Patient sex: F
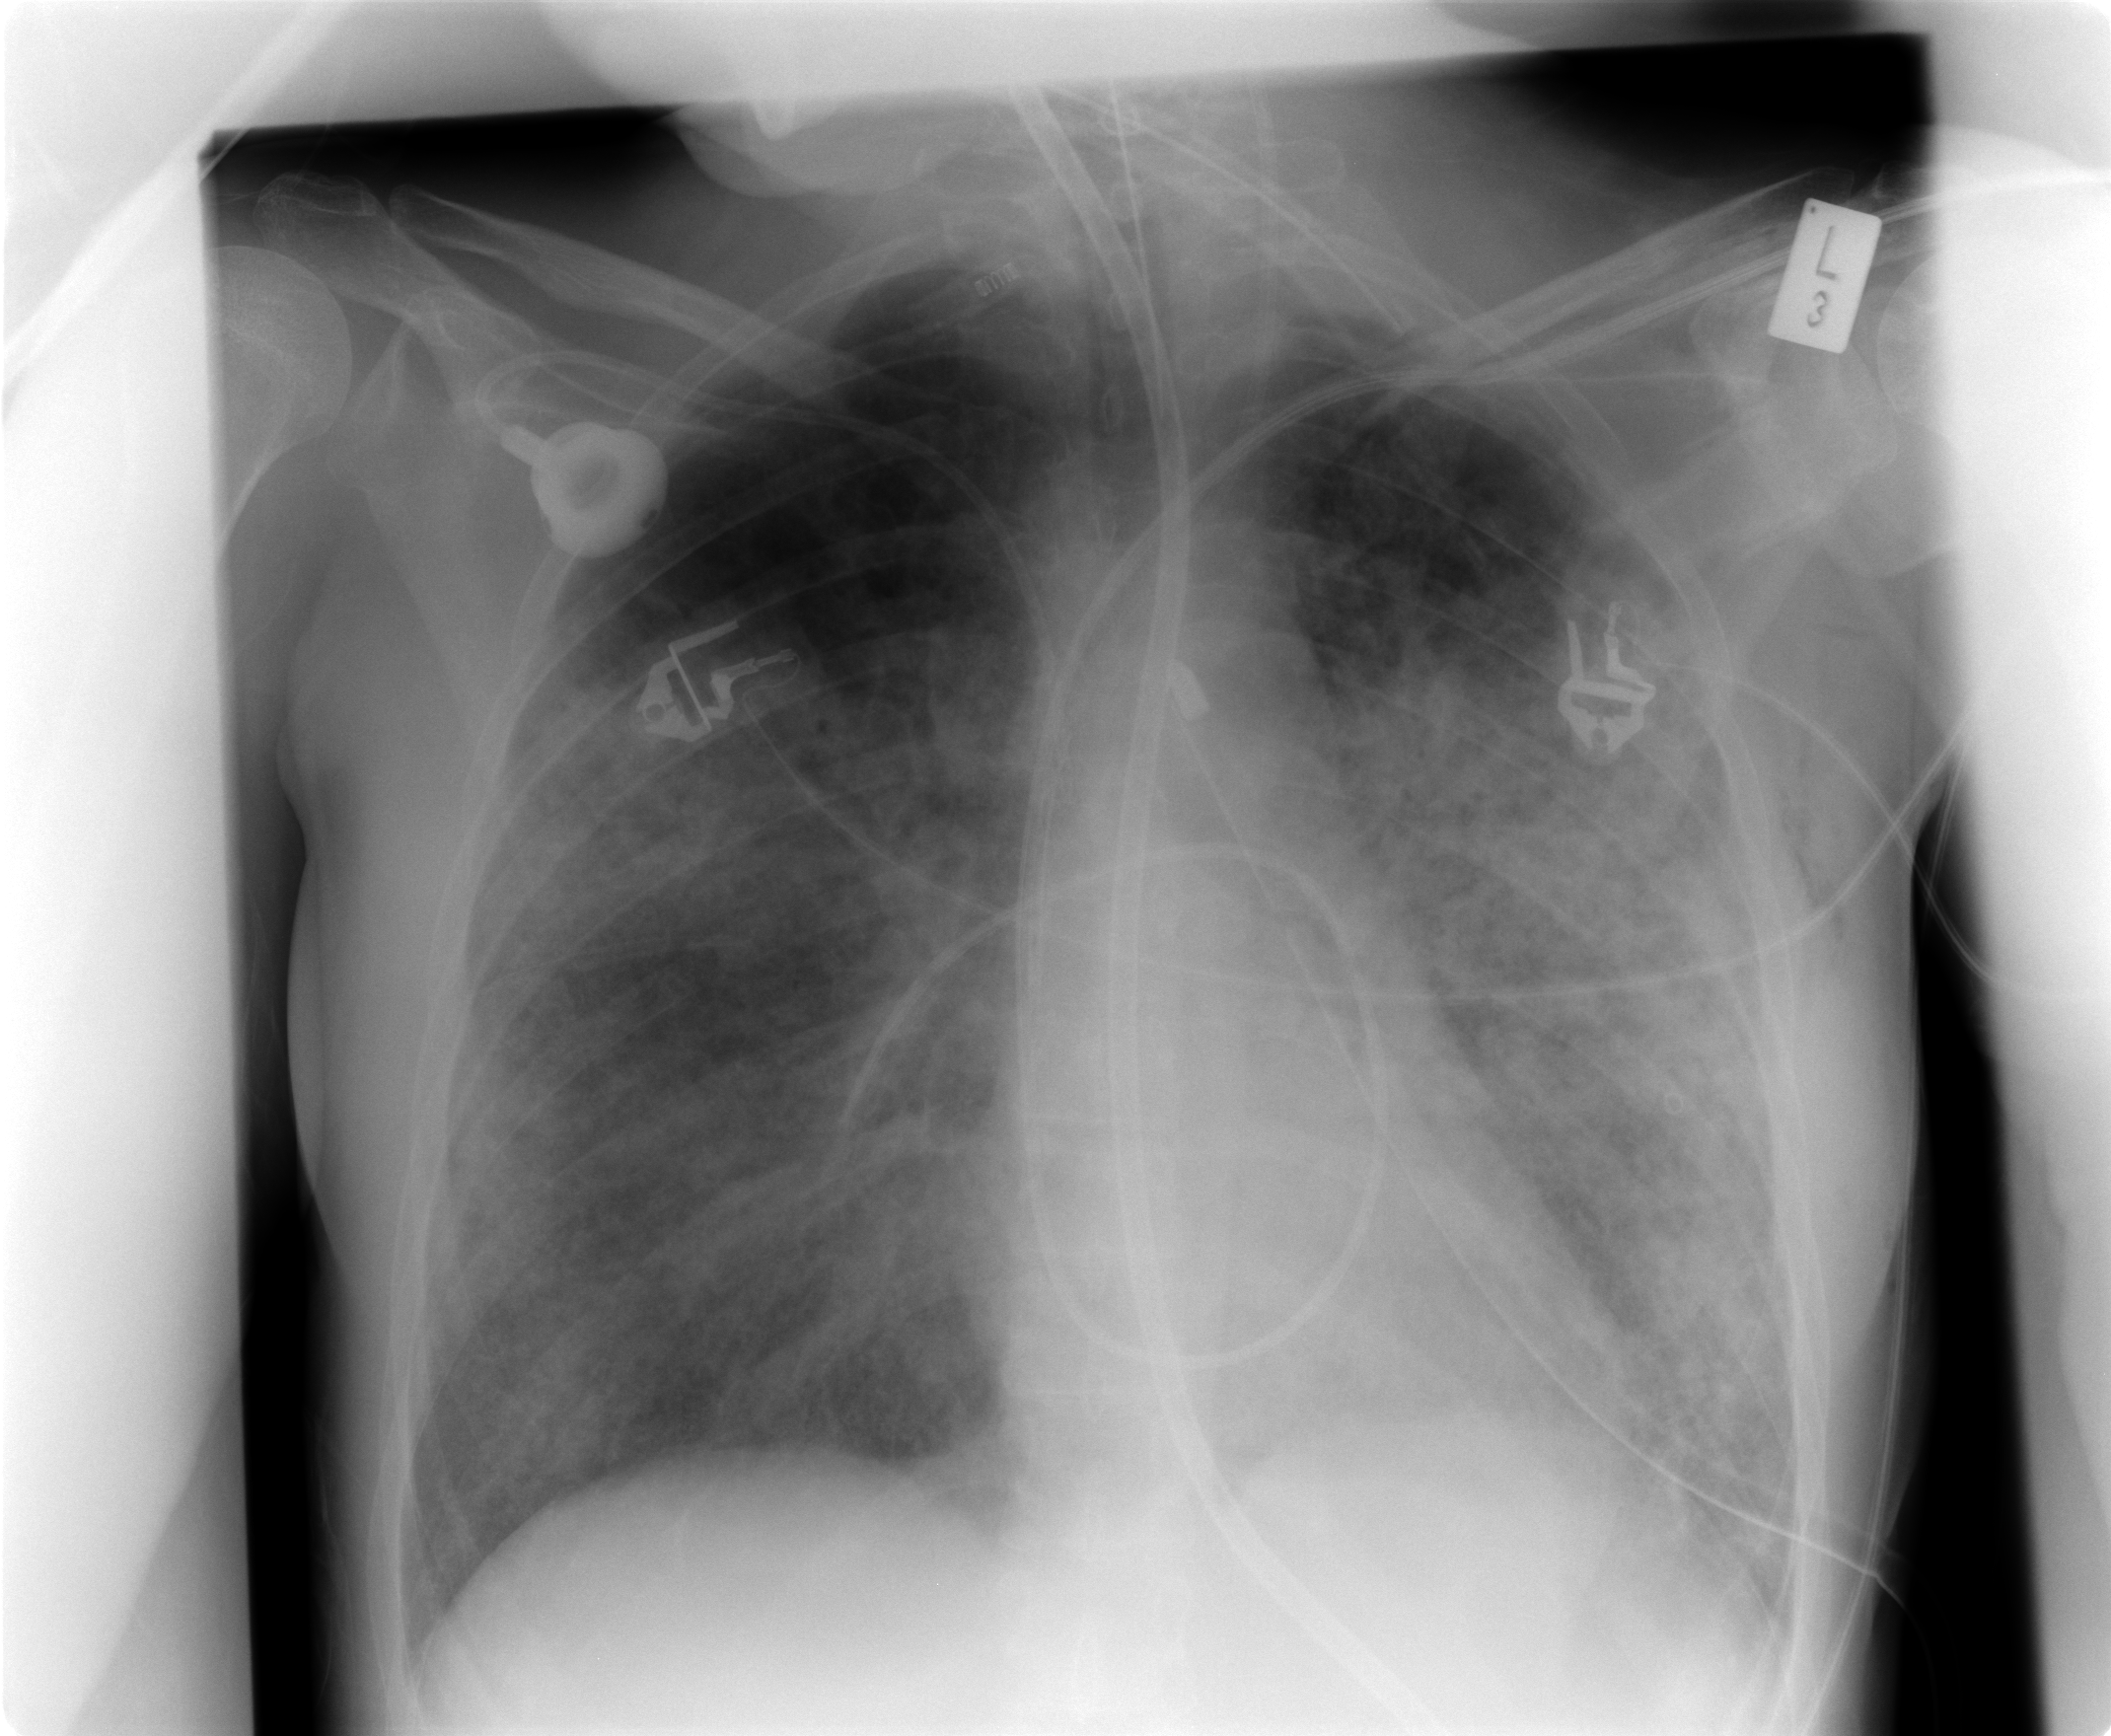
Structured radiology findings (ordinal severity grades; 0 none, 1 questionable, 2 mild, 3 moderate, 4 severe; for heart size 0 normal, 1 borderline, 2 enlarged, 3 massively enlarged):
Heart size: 0
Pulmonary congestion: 0
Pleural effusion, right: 1
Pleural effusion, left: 1
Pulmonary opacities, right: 3
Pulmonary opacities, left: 3
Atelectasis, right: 2
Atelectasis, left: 2